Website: lowes
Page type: review-order
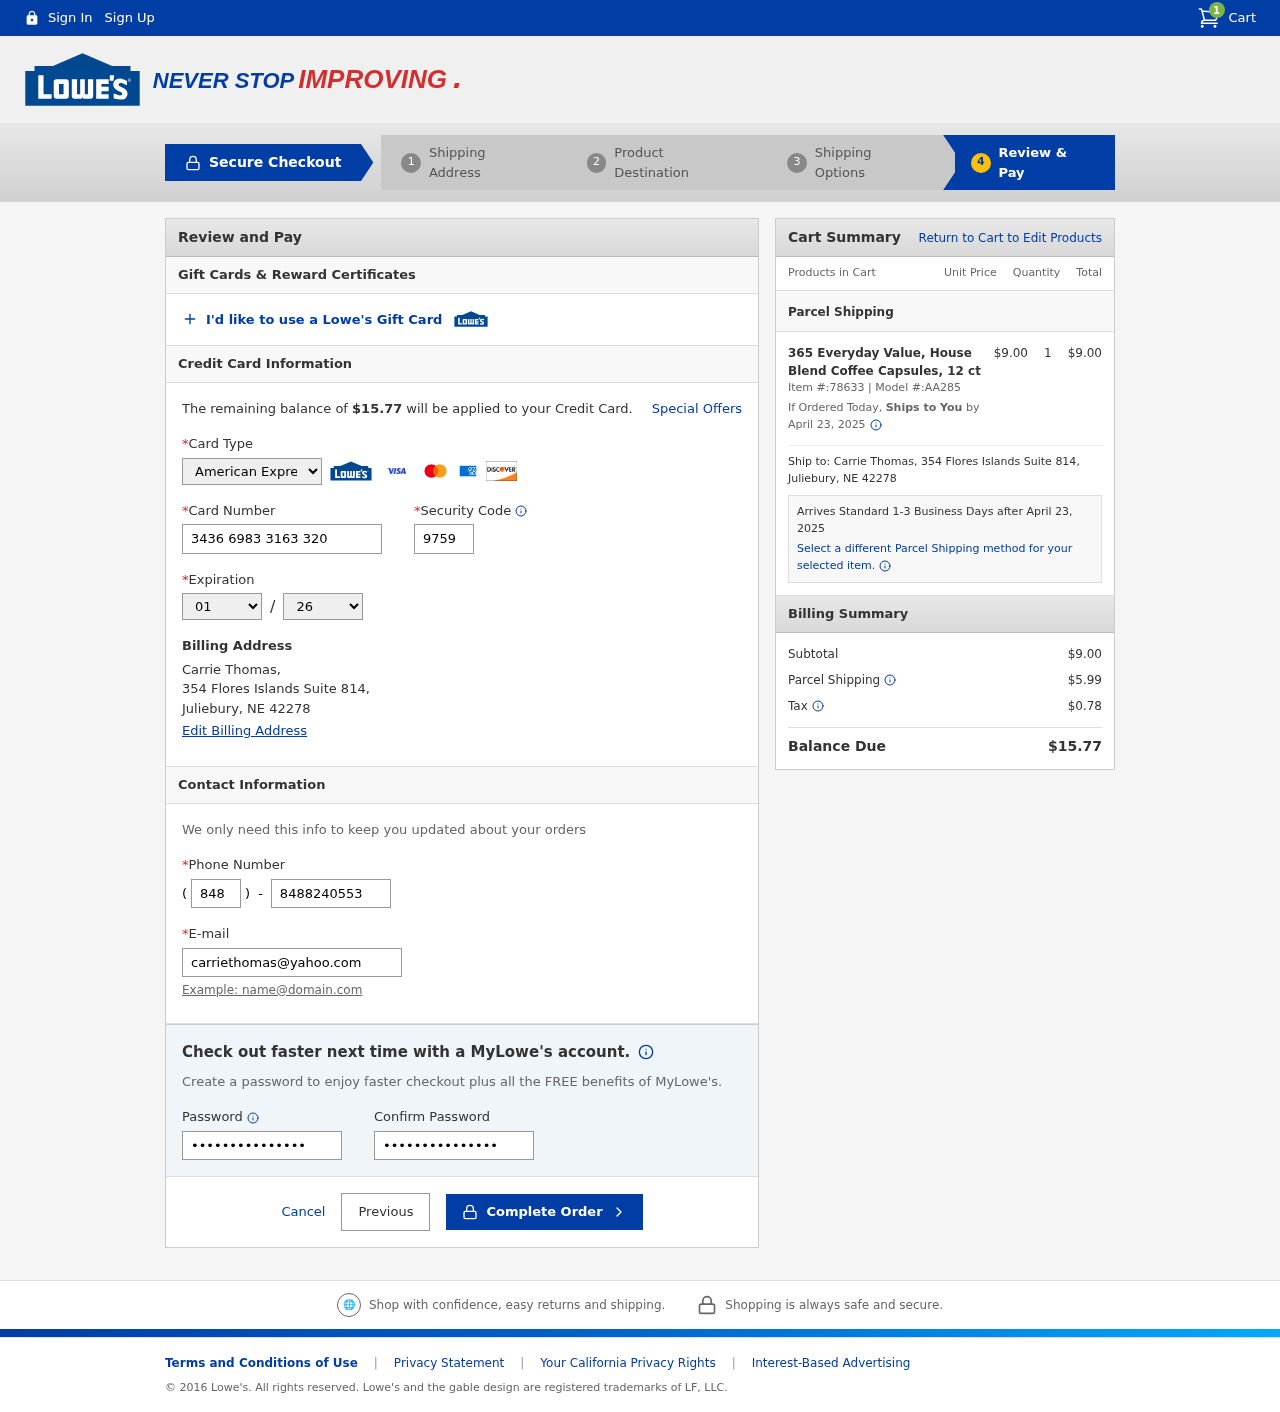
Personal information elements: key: PII_CARD_CVV
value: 9759
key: PII_CARD_EXPIRY_MONTH
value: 01
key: PII_CARD_EXPIRY_YEAR
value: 26
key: PII_CARD_NUMBER
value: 3436 6983 3163 320
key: PII_CARD_TYPE
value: American Express
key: PII_CITY
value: Juliebury
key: PII_EMAIL
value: carriethomas@yahoo.com
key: PII_FULLNAME
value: Carrie Thomas,
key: PII_PHONE
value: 8488240553
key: PII_PHONE_AREA
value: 848
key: PII_POSTCODE
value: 42278
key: PII_STATE_ABBR
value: NE
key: PII_STREET
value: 354 Flores Islands Suite 814
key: PII_STREET
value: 354 Flores Islands Suite 814,
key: PII_FULLNAME2
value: Carrie Thomas
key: PII_POSTCODE_FULL
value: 42278
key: PII_CITY_STATE
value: Juliebury, NE
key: PII_CITY_STATE_ZIP
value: Juliebury, NE 42278
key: PII_POSTCODE_NUMERIC
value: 42278
Product elements: key: PRODUCT1_NAME
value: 365 Everyday Value, House Blend Coffee Capsules, 12 ct
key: PRODUCT1_PRICE
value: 9
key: PRODUCT1_QUANTITY
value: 1
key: PRODUCT1_ITEM_NUMBER
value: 78633
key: PRODUCT1_MODEL_NUMBER
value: AA285
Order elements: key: ORDER_NUM_ITEMS
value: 1
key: ORDER_TOTAL
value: $15.77
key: ORDER_SHIPPING_DATE
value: April 23, 2025
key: ORDER_SUBTOTAL
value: $9.00
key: ORDER_SHIPPING_DATE2
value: April 23, 2025
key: ORDER_SUBTOTAL2
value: $9.00
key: ORDER_SHIPPING_COST
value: $5.99
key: ORDER_TAX
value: $0.78